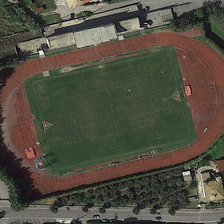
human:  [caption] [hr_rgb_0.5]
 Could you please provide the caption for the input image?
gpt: beside the road is a playground and tree belts together with some buildings .

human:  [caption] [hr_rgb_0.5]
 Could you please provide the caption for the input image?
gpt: beside the road is a playground and tree belts together with some buildings .

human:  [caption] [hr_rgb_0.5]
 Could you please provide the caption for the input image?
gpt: the ground track field next to a road .

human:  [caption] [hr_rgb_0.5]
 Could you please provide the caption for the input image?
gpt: red running tracks are surrounding this soccer pitch that is partly bald near its goals .

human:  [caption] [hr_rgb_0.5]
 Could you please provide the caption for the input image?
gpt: a playground with a football field in it is surrounded by some green trees and several buildings .